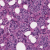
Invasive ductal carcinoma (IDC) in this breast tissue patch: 1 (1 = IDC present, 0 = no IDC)